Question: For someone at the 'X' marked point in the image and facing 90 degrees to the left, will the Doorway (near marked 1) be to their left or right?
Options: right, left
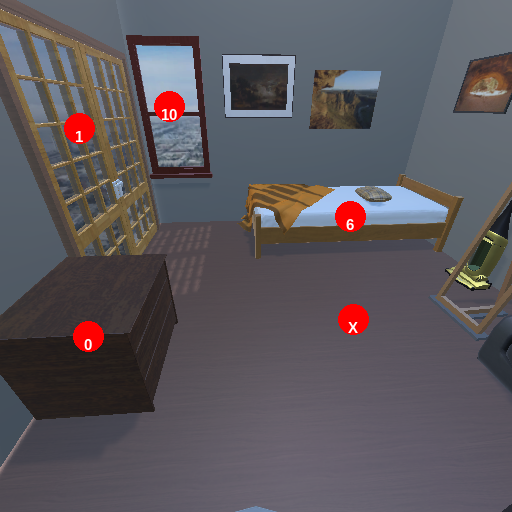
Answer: right